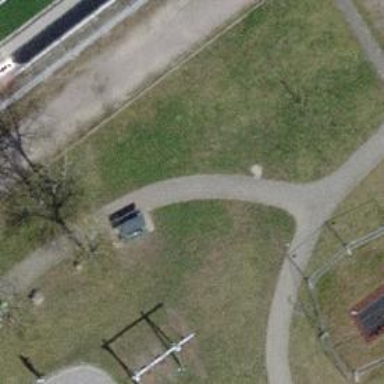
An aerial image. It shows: Picnic table located in leisure land area.